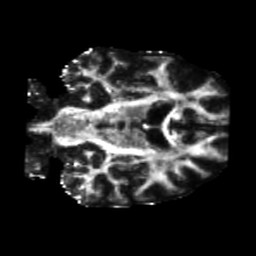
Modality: FA
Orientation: coronal
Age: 64
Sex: male
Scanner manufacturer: siemens
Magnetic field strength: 3 T
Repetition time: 5.25 s
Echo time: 0.08 s